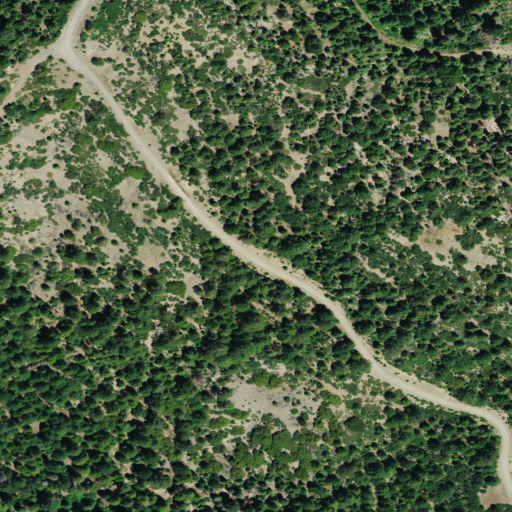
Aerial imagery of mountain in California named Horsehead Mountain containing grassland, open development, evergreen forest, low intensity development, and shrub